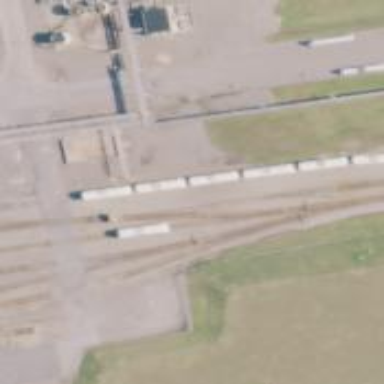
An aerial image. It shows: Railway spur service.